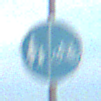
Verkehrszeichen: GetrennterRadUndGehwegRadwegRechts
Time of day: SunriseSunset
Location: Outdoor (RoadRail)
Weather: PartlyCloudy
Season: NotSpecified
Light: Natural